This time-frequency spectrogram was computed from a rotor test-rig vibration snapshot; brighter regions carry more energy. Classify the rotor condition as one of: normal, misalignment, unbalance, looseness.
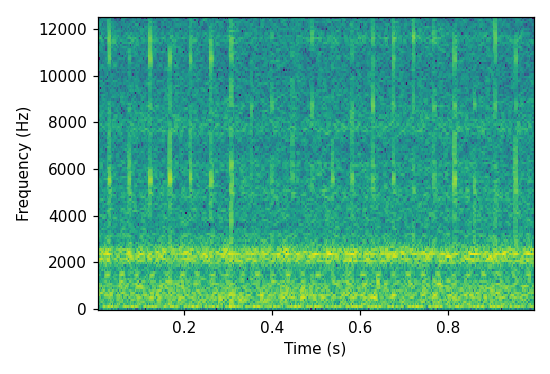
Answer: looseness